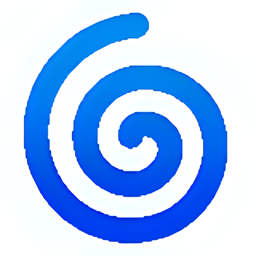
Name: cyclone
Emoji: 🌀
Group: Travel & Places
Sub-group: sky & weather